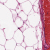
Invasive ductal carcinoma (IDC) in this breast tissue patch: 0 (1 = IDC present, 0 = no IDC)